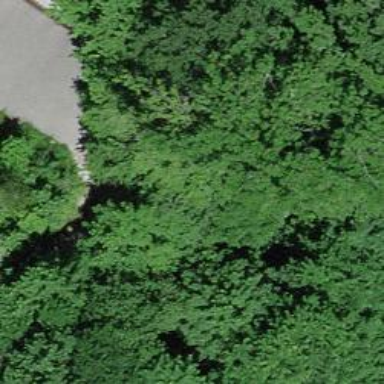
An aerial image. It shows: Unpaved footway.